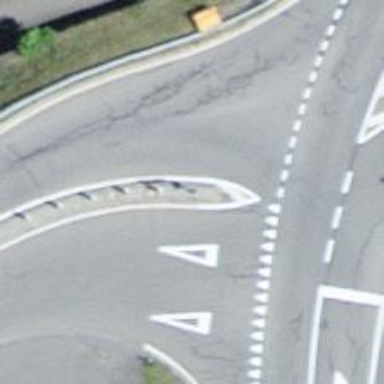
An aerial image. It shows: Bollard.